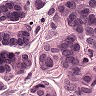
Metastatic tissue present: yes